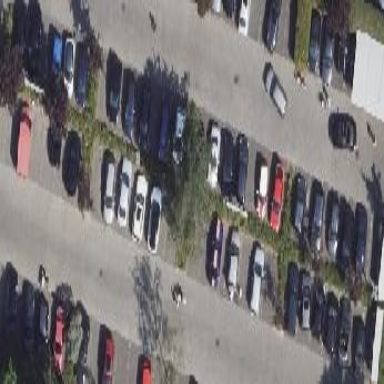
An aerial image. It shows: Parking space is available.